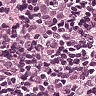
Metastatic tissue present: yes